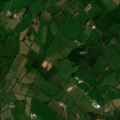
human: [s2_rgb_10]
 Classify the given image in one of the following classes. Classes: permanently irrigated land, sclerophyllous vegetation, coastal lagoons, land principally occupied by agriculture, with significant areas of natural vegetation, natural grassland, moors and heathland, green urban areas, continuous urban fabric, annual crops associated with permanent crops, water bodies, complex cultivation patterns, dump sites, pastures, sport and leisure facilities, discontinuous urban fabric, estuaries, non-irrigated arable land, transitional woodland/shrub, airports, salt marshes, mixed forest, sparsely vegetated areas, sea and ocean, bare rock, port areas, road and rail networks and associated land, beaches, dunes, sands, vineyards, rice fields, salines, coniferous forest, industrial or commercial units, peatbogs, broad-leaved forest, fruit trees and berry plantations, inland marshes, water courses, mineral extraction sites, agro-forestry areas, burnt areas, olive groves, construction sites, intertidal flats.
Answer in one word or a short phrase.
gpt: pastures